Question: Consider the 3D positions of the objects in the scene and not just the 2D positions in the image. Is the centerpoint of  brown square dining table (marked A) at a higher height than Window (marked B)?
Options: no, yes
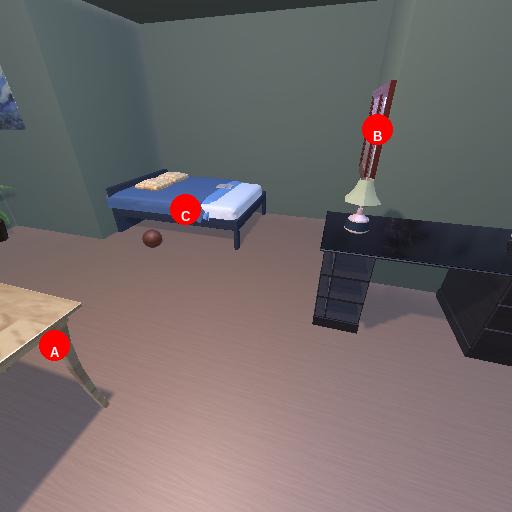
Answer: no